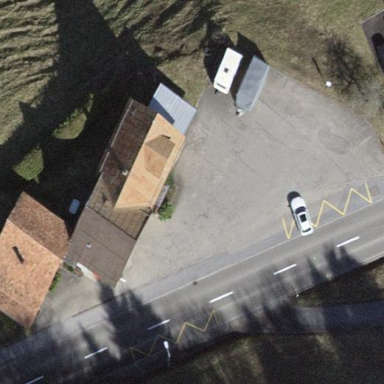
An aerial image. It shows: Parking area.